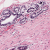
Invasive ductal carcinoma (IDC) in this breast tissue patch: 0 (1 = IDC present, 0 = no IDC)